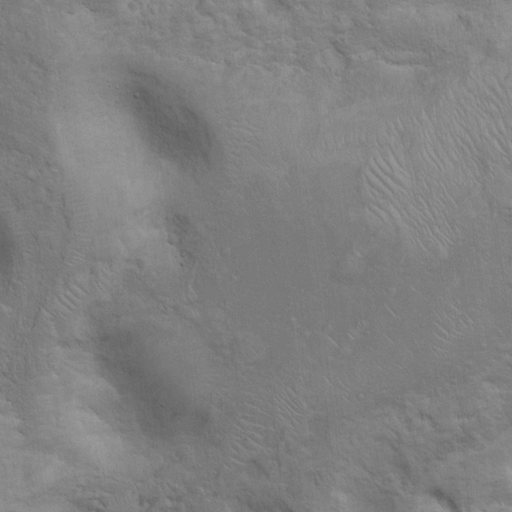
Objects detected: cone, cone, cone, cone, cone, cone, cone, cone